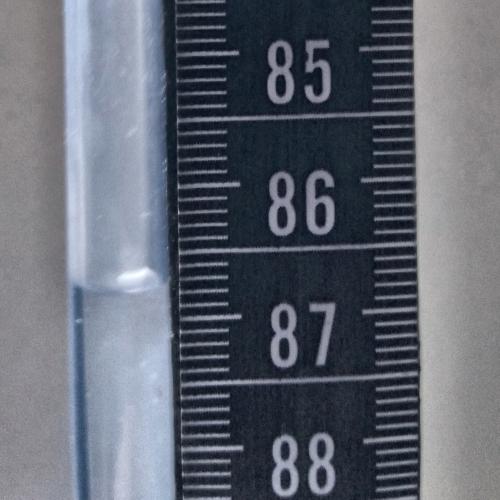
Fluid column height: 86.7 cm